Aerial crown-view tile of a tropical tree (Barro Colorado Island, Panama), acquired 20250512:
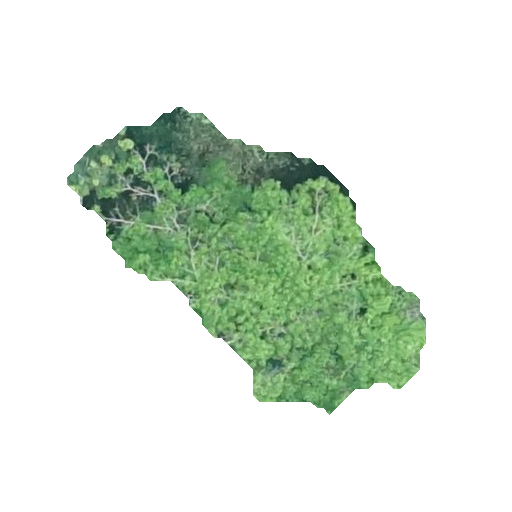
Species: Hura crepitans
GBIF accepted scientific name: Hura crepitans
Crown area: 86.235 m²